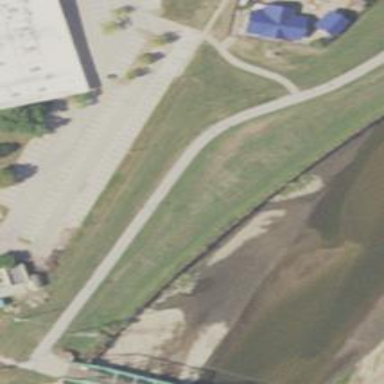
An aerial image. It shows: Pedestrian road with concrete surface.